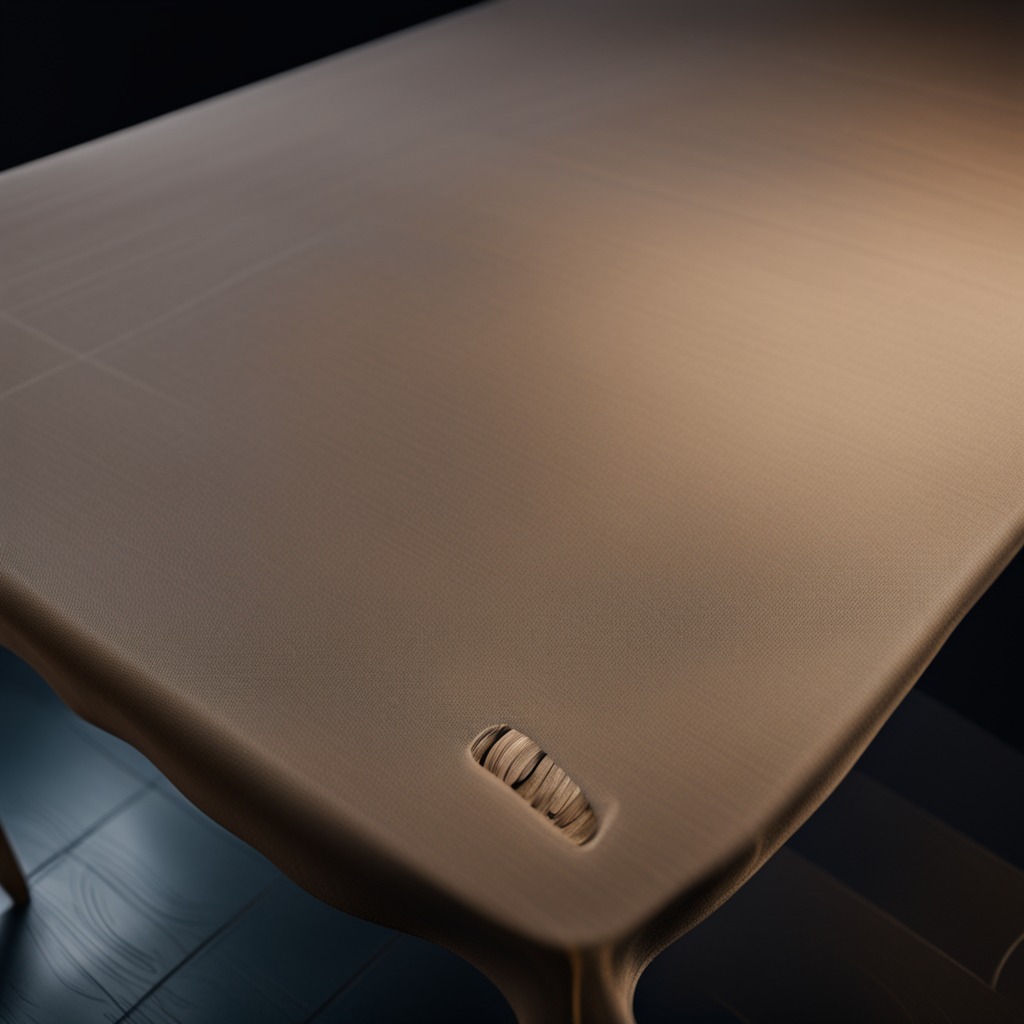
A coiled metal spring is lying on the wooden table.